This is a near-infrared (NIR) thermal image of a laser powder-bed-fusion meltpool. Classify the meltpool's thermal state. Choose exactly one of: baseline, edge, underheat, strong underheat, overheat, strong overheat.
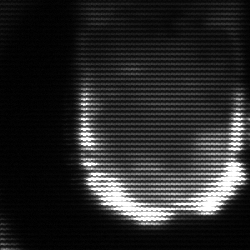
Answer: strong underheat